Question: I'm trying to add some fancy text to a label, but I've run into some problems with the NSMutableAttributedString class. I was trying to achieve four this: 1. Change font, 2. Underline range, 3. Change range color, 4. Superscript range.
This code:
'''
- (void)applicationDidFinishLaunching:(NSNotification*)aNotification
{
NSMutableAttributedString* display = [[NSMutableAttributedString alloc]
initWithString:@"Hello world!"];
NSUInteger length = [[display string]length] - 1;
NSRange wholeRange = NSMakeRange(0, length);
NSRange helloRange = NSMakeRange(0, 4);
NSRange worldRange = NSMakeRange(6, length);
NSFont* monoSpaced = [NSFont fontWithName:@"Menlo"
size:22.0];
[display addAttribute:NSFontAttributeName
value:monoSpaced
range:wholeRange];
[display addAttribute:NSUnderlineStyleAttributeName
value:[NSNumber numberWithInt:1]
range:helloRange];
[display addAttribute:NSForegroundColorAttributeName
value:[NSColor greenColor]
range:helloRange];
[display addAttribute:NSSuperscriptAttributeName
value:[NSNumber numberWithInt:1]
range:worldRange];
//@synthesize textLabel; is in this file.
[textLabel setAttributedStringValue:display];
}
'''
Gives me this error:
'''
NSMutableRLEArray objectAtIndex:effectiveRange:: Out of bounds
'''
Also, I tried messing around with the ranges, but became even more confused when I tried 'NSRange worldRange = NSMakeRange(4, 5);'. I don't understand why that produces this: 'Hell^o wor^ld!', where the letters inside the ^s are superscripts.
'NSRange worldRange = NSMakeRange(6, 6);' produces the desired effect, 'hello ^world!^'.
What the label looks like:

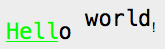
Answer: Your length is too long on worldRange. NSMakeRange takes two arguments, the start point and the , not the start point and the end point. That's probably why you are getting confused about both problems.